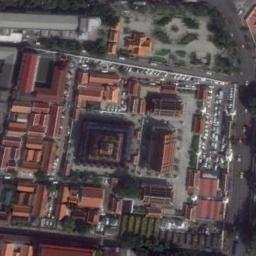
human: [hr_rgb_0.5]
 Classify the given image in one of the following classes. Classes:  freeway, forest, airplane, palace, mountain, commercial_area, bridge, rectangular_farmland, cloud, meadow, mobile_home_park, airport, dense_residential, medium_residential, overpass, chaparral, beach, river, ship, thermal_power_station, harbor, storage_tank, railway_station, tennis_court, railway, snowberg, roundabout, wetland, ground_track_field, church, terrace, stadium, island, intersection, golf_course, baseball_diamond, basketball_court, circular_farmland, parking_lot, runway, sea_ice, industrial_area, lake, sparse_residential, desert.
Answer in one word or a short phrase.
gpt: palace